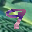
Label: 9